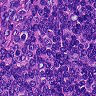
Metastatic tissue present: no